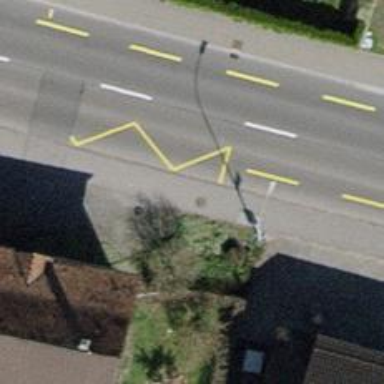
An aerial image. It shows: Bus stop with platform for public transport.